Field crop: tomato
Growth stage: 1
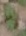
Species: solanum